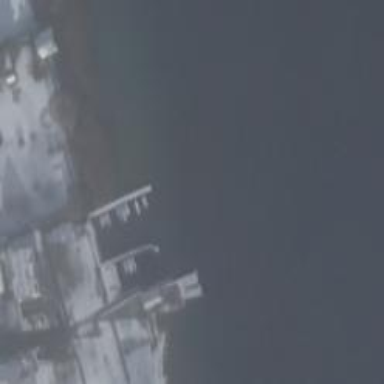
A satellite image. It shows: Man-made pier.